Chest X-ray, PA view. Patient: 54 years old, sex M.
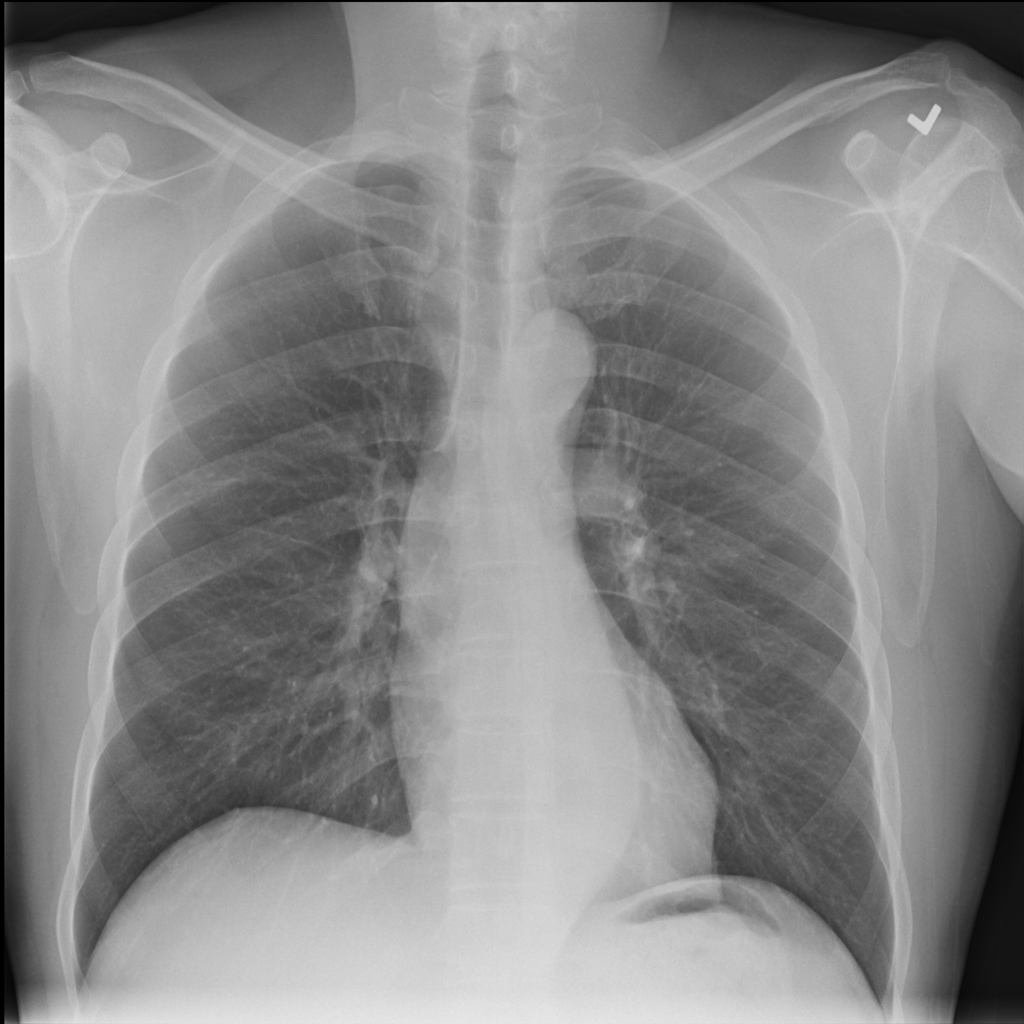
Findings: No Finding